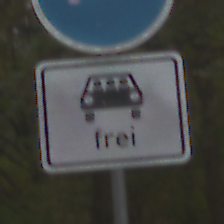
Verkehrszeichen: MehrfachbesetzePersonenkraftwagenFrei
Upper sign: Busssonderstreifen
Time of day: Midday
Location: Outdoor (Nature)
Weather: Overcast
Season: Autumn
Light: Natural